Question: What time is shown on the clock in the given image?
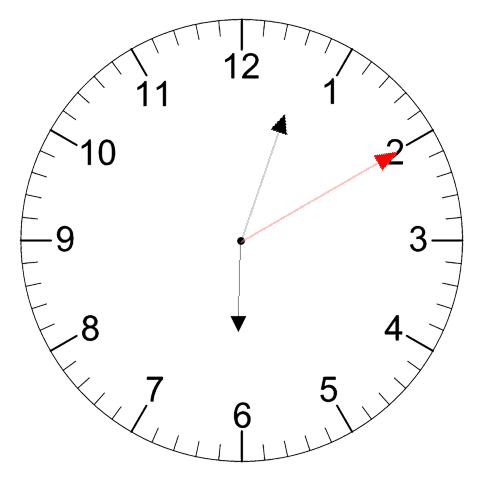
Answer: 06:03:10